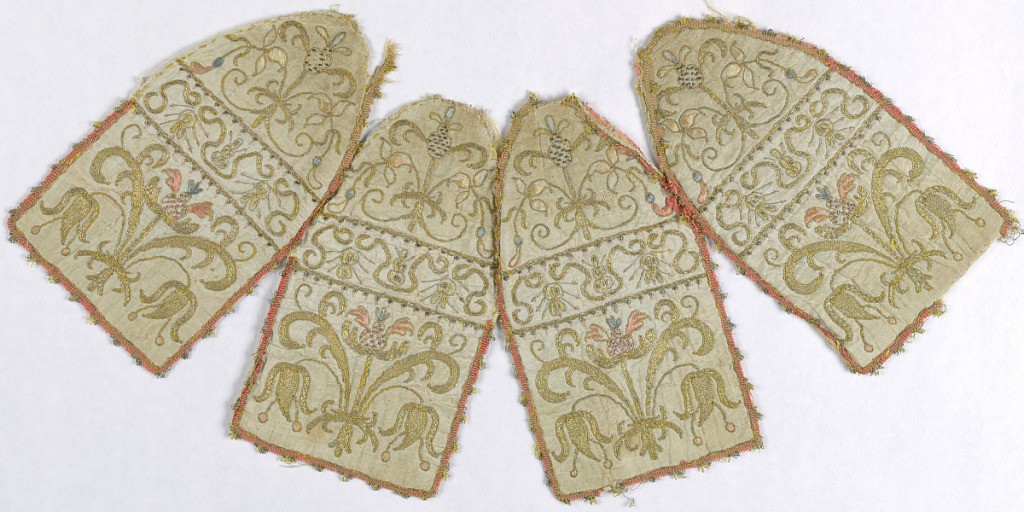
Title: Ciborium cover
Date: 16th–17th century
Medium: silk, metal, cotton Technique: embroidered on taffeta
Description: Conical shaped cover made in four sections, now partly ripped; cream white taffeta. Each section embroidered in gold thread with details in pink and green silk; stylized symmetrical flower pattern; each set edged with narrow pink fringe; lined with pink cotton.